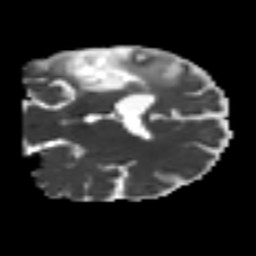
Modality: MD
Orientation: coronal
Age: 58
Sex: male
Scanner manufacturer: siemens
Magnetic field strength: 3 T
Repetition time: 4.987 s
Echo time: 0.0792 s